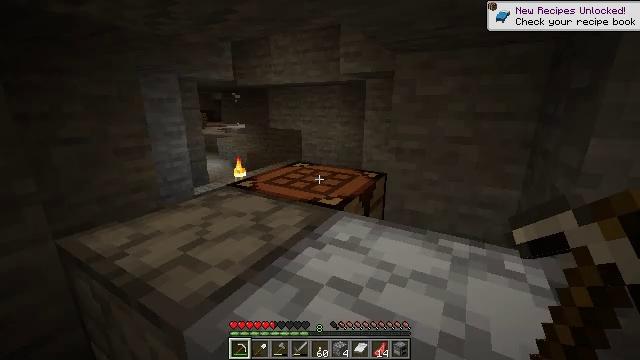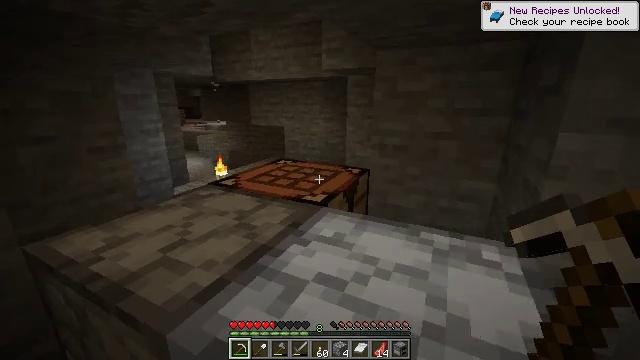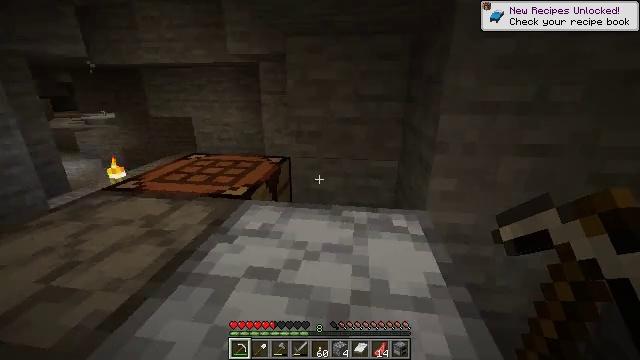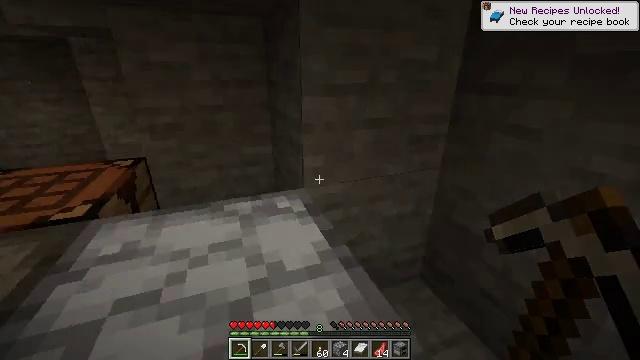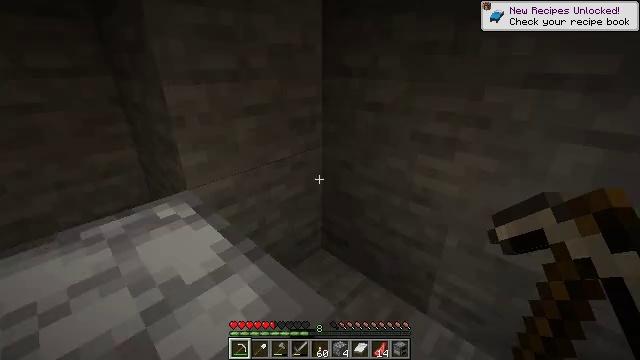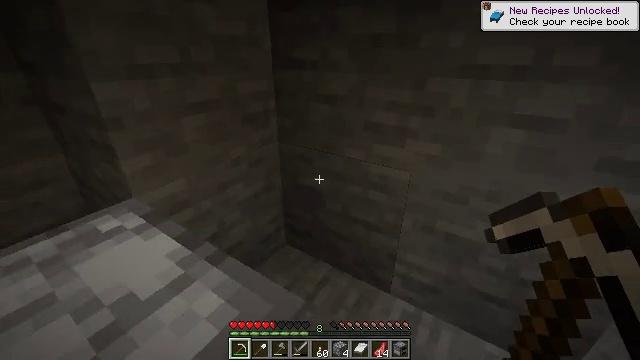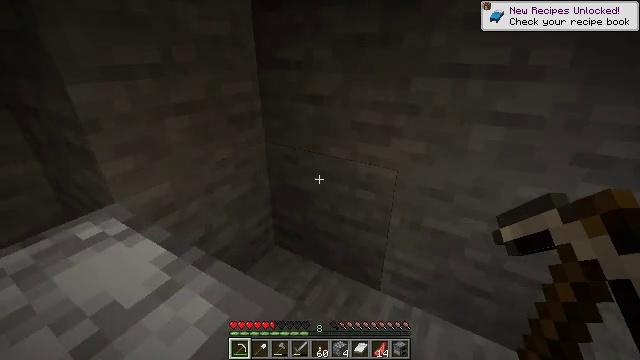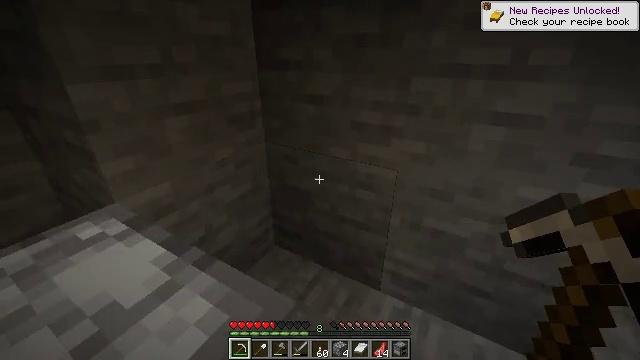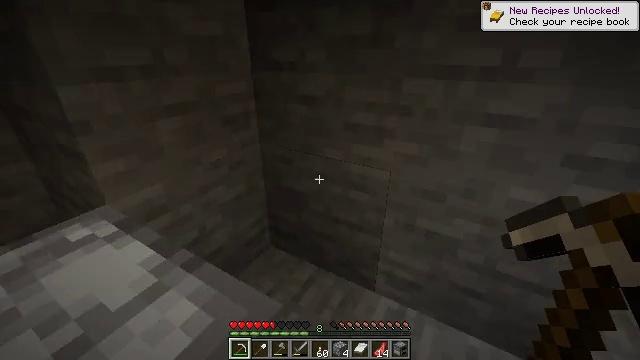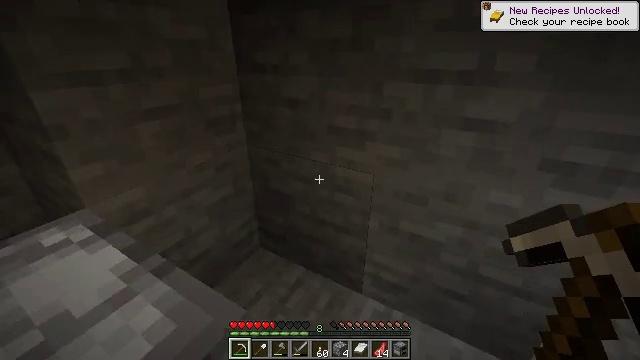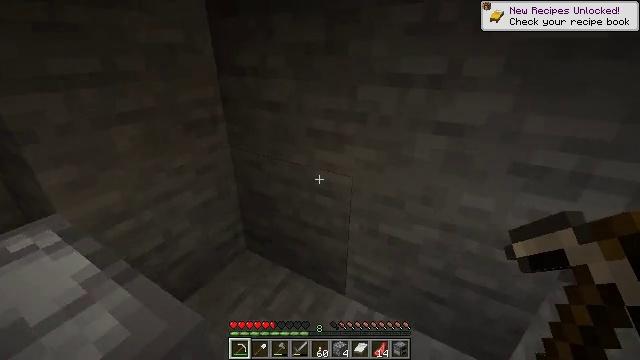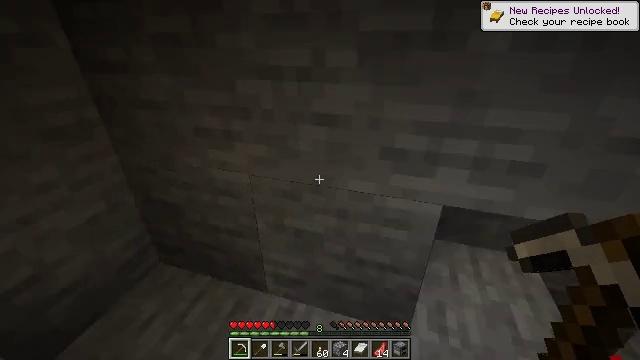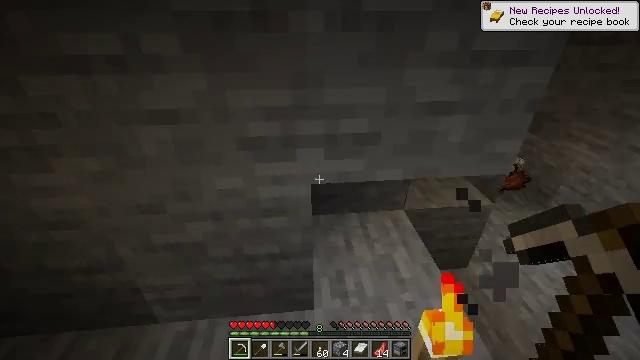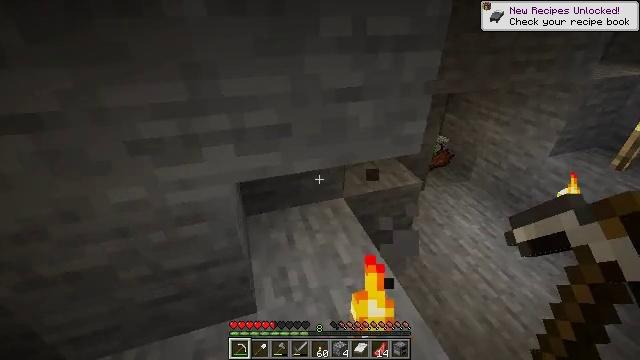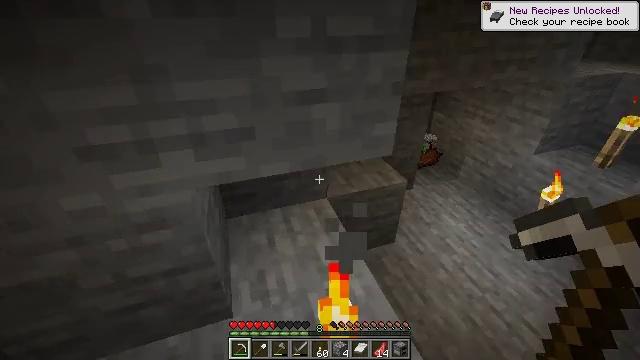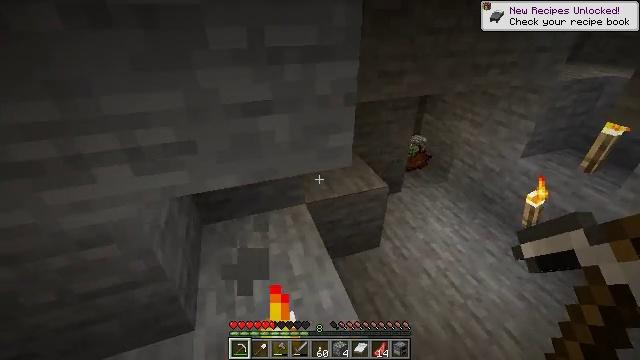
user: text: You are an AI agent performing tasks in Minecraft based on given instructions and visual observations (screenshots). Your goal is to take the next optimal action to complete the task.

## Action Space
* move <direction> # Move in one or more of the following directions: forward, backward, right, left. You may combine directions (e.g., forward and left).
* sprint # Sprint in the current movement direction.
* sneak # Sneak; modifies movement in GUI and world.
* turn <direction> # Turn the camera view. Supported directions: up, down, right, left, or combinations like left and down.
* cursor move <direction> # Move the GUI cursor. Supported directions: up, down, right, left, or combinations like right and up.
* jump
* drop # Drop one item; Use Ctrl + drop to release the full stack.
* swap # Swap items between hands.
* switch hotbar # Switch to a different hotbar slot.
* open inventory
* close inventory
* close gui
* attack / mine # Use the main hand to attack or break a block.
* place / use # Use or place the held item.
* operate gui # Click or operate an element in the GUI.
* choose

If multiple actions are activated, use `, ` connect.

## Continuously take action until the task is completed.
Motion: motion action
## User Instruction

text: Drop an oak button.
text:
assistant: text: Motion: turn right, close gui
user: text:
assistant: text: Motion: turn right and down
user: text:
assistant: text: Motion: turn right and down
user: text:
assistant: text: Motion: turn right and down
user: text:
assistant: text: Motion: turn right and down
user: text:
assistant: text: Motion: turn right
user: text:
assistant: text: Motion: no_op
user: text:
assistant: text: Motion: move right
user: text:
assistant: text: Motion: move right
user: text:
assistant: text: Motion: move right
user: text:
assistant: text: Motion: move right, turn right and down
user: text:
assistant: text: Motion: move right, turn right and down
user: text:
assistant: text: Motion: move right, turn right and down
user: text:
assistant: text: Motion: move right, turn right
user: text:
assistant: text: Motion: move forward and move right
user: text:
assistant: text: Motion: move forward and move right
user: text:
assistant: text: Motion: move forward and move right
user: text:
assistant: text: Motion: move forward and move right, turn left
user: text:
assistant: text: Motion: move forward and move right, turn left
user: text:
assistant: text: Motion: move forward, turn left
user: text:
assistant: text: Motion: move forward
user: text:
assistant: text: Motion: move forward
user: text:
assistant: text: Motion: move forward
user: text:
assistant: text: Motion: move right
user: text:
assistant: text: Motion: move right
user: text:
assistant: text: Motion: move right
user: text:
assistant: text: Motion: move right
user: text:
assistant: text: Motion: move right
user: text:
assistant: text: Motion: move right
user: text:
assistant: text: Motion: move right